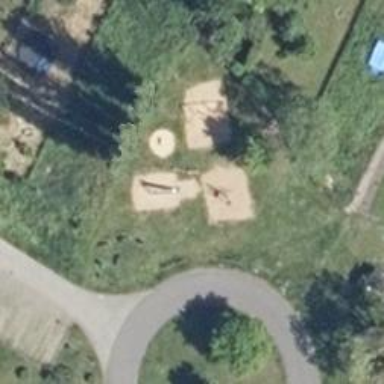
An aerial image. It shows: Playground area for leisure activities on the land.